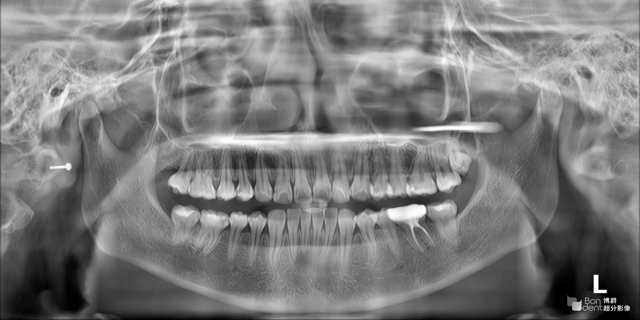
adult